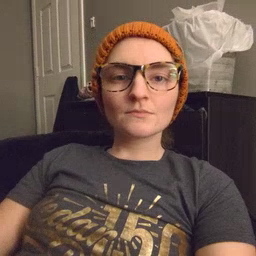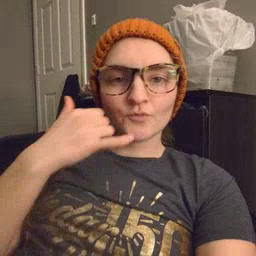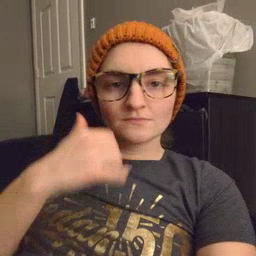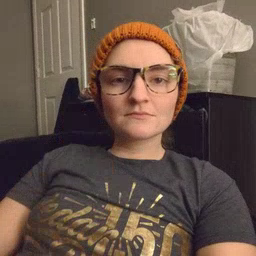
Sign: callonphone